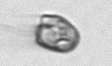
Label: flagellate_morphotype1